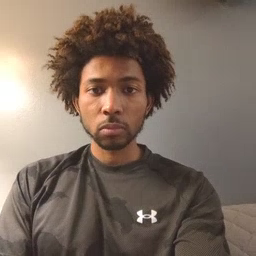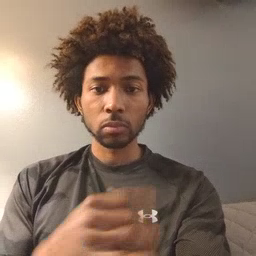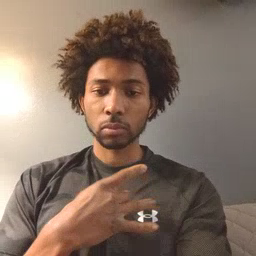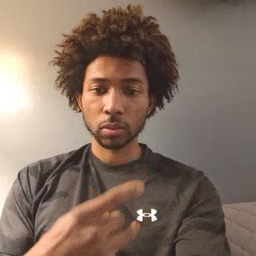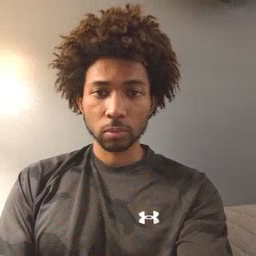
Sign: like